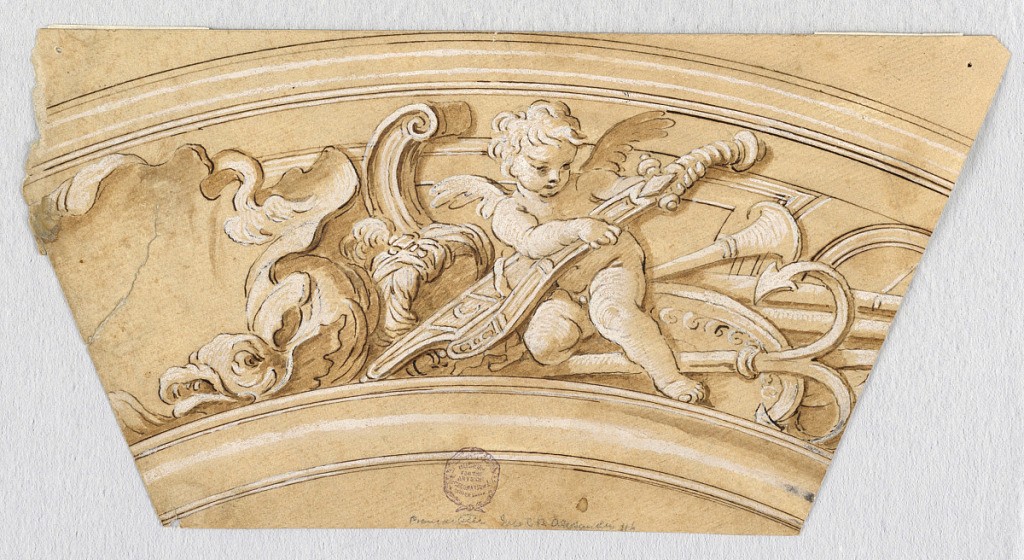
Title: Project for a Ceiling Frieze
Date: mid- 17th century
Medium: Pen and brown ink, brush and brown wash, white heightening on off-white laid paper
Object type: Drawing
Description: Trapezoid. At left is the right half of an escutcheon with a dolphin. At right is a winged putto in front of a trophy of weapons.